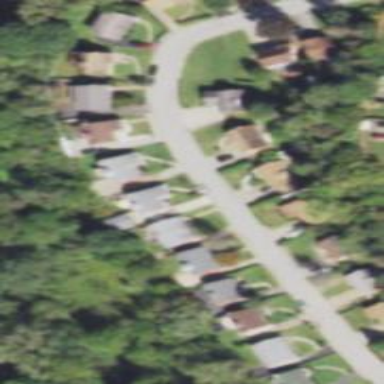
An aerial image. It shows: Residential road with asphalt surface.